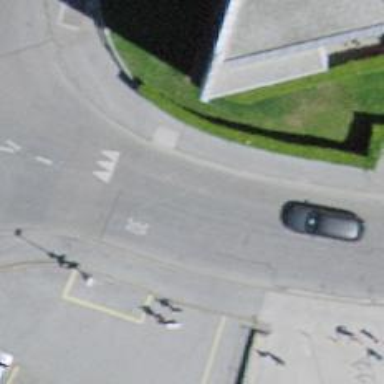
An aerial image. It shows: Unmarked footway crossing with traffic calming table.